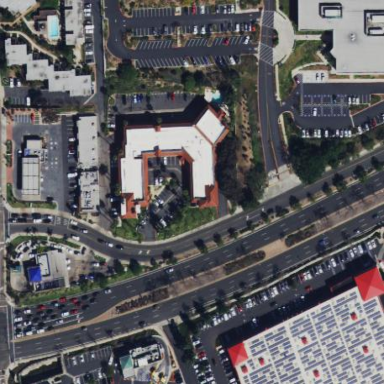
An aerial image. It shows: Hotel building.